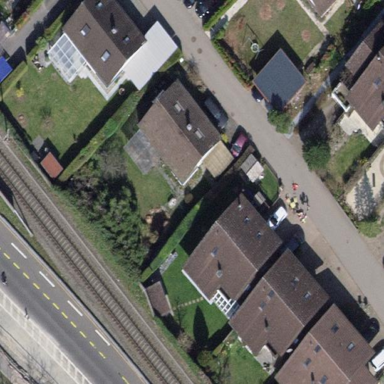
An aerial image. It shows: Detached building with gabled roof.